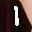
Label: 1